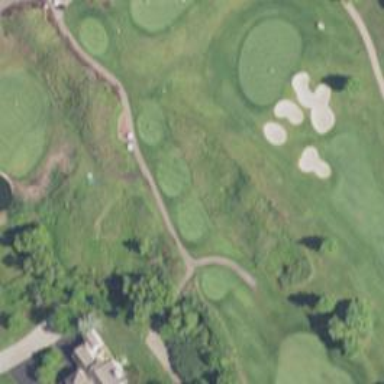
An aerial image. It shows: Area of rough grass used for golf.